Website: lowes
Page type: customer-info-address
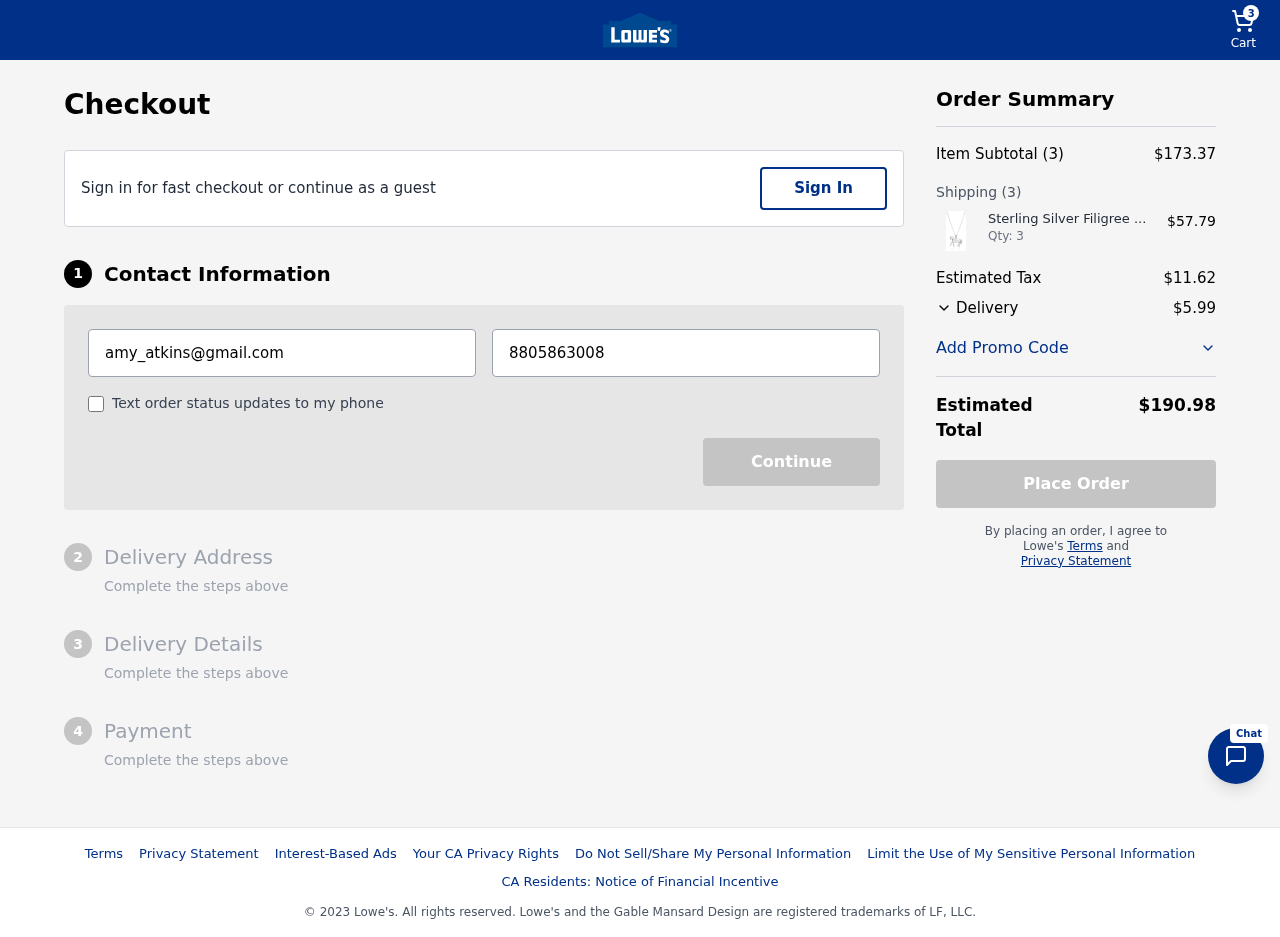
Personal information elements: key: PII_EMAIL
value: amy_atkins@gmail.com
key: PII_PHONE
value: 8805863008
Product elements: key: PRODUCT1_NAME
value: Sterling Silver Filigree Horse Pendant Necklace, 18"
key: PRODUCT1_PRICE
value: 57.79
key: PRODUCT1_QUANTITY
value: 3
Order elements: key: ORDER_NUM_ITEMS
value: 3
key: ORDER_SUBTOTAL
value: $173.37
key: ORDER_NUM_ITEMS2
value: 3
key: ORDER_TAX
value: $11.62
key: ORDER_SHIPPING_COST
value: $5.99
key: ORDER_TOTAL
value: $190.98